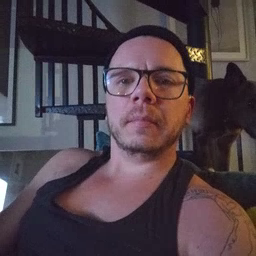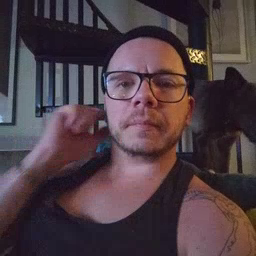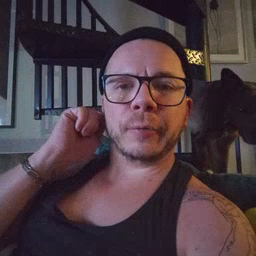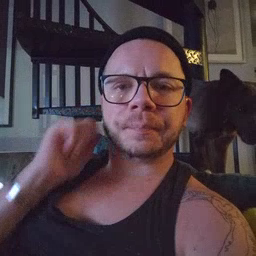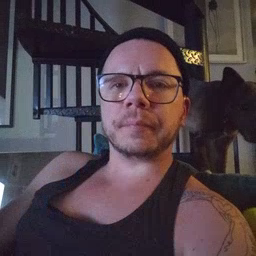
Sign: ear